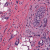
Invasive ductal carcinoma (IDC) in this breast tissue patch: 1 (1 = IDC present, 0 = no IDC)